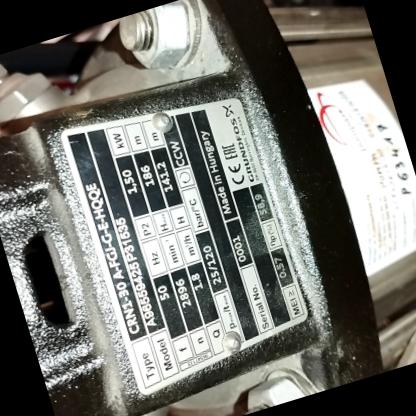
Klasa: tabliczka-znamionowa